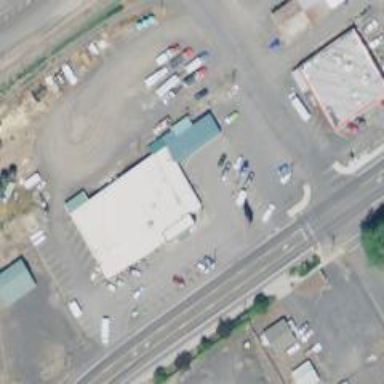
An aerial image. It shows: Supermarket.